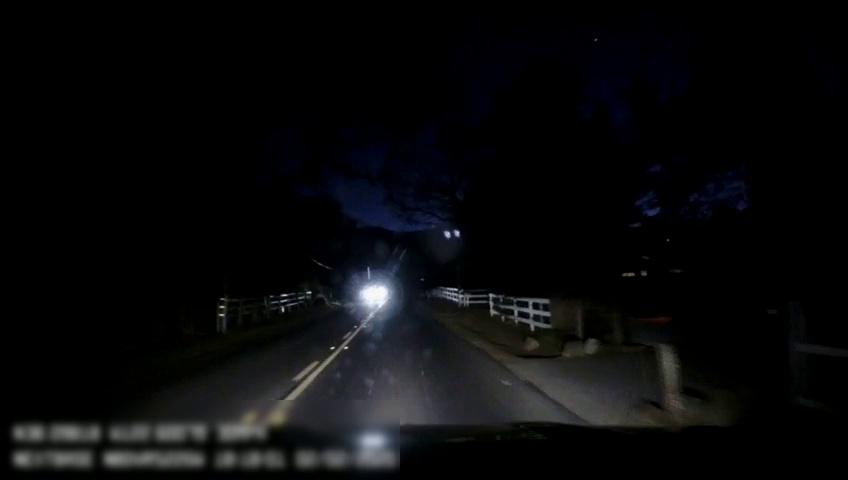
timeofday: Night
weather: Other
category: Drivable Space
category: Vehicles | Car
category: Lanes | Current Lane